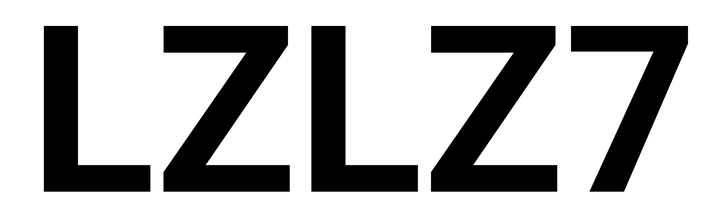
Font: Roboto_Bold